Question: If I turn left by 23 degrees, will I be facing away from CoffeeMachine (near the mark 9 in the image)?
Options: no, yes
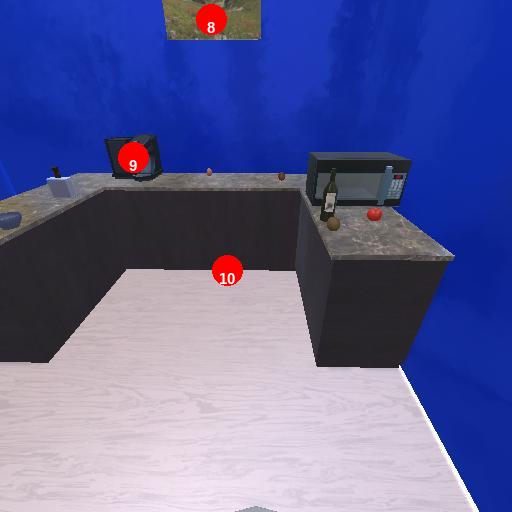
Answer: no